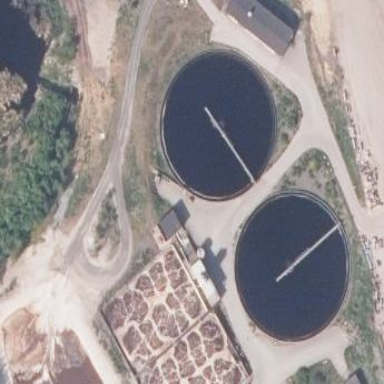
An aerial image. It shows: Wastewater basin for treating water.